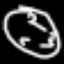
Label: clock